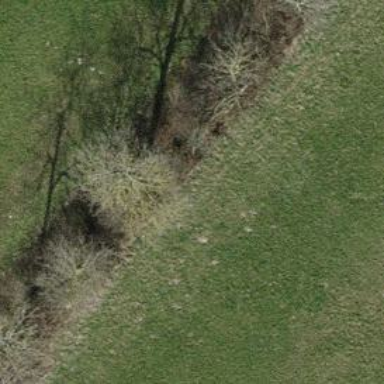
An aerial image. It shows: Single tag "natural: tree."